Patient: sex M, age 61
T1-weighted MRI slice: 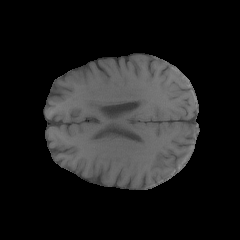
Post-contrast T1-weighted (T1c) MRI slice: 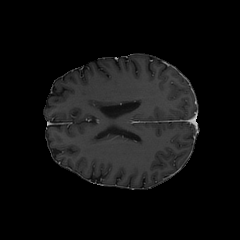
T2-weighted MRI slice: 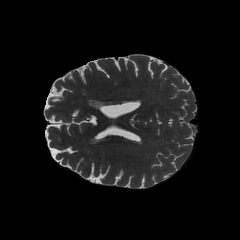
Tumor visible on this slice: no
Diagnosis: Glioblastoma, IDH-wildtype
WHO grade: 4